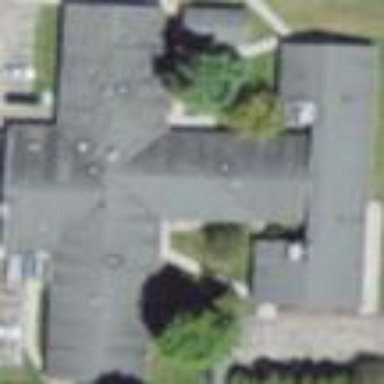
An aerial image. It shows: Nursing home building.